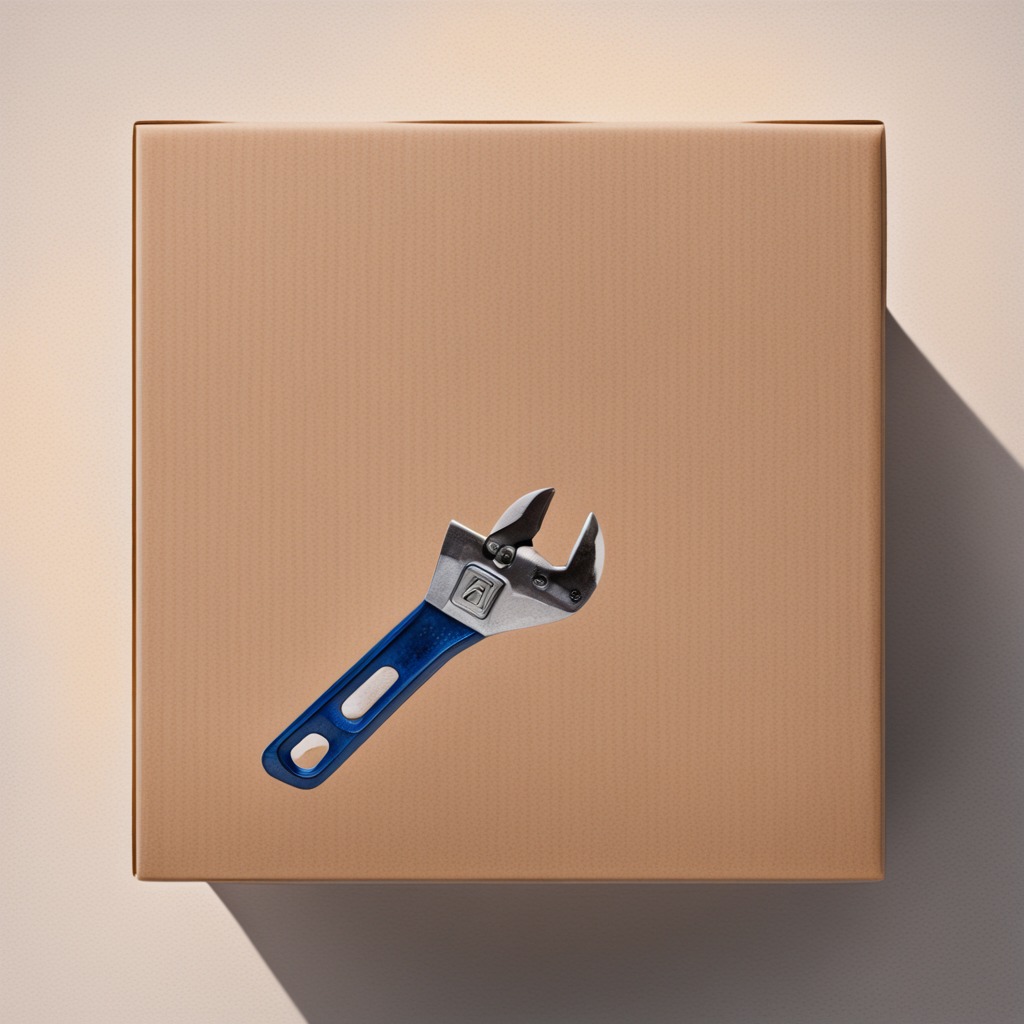
An wrench is lying on the cardboard box surface.